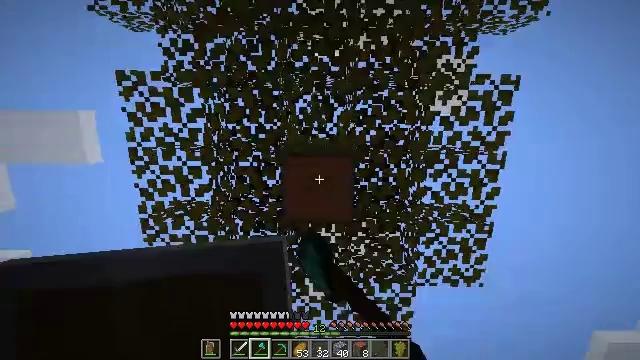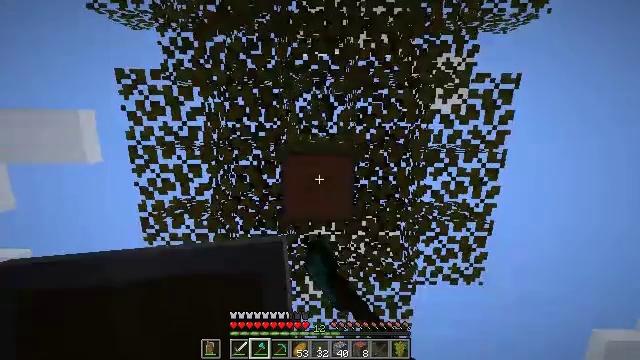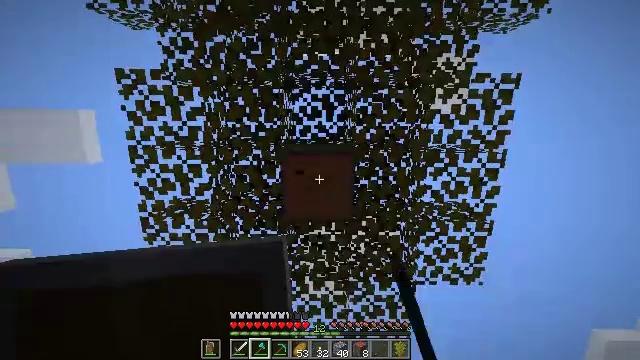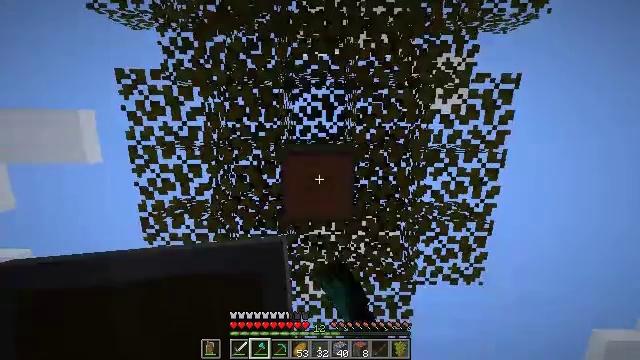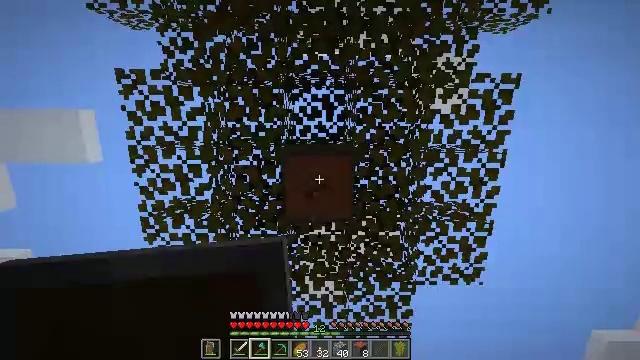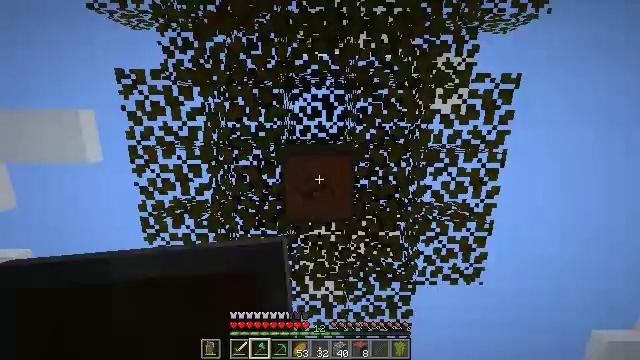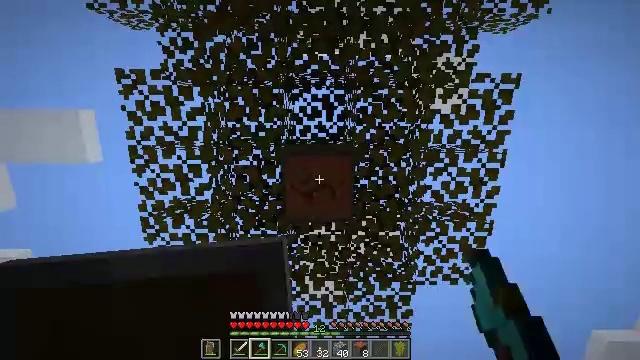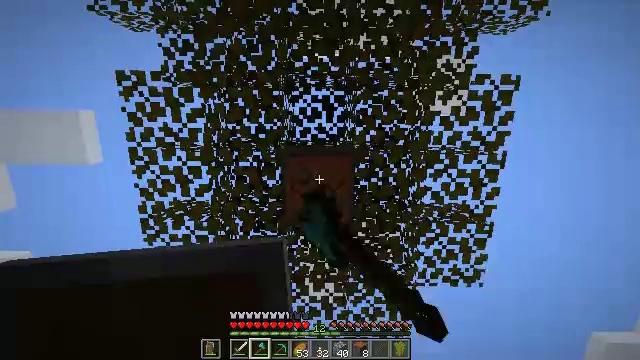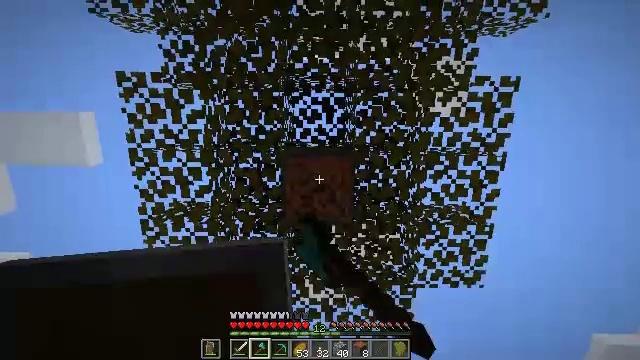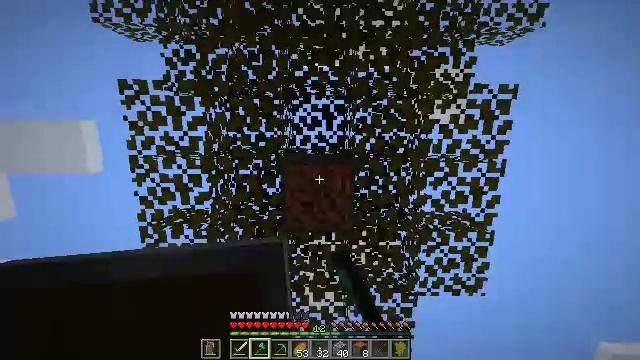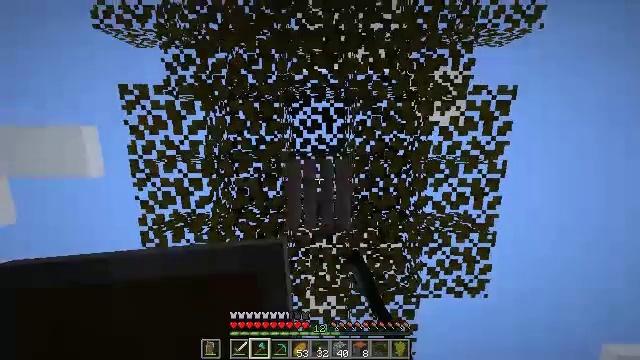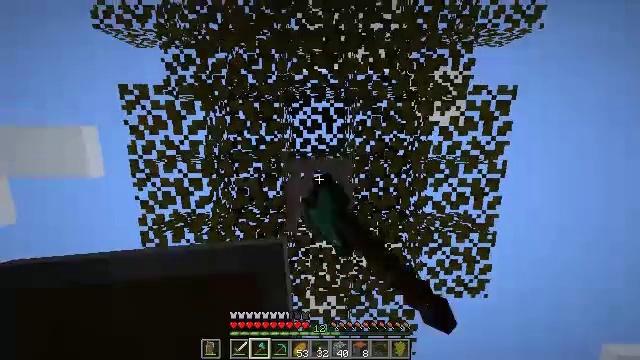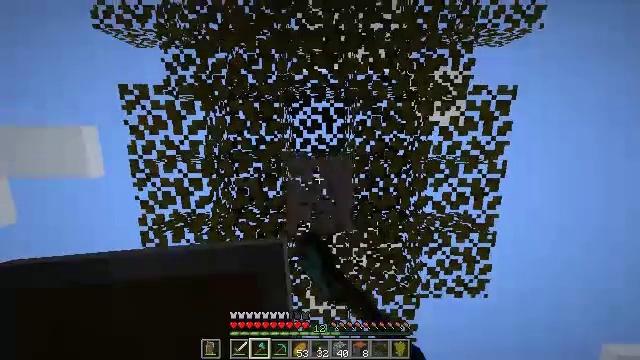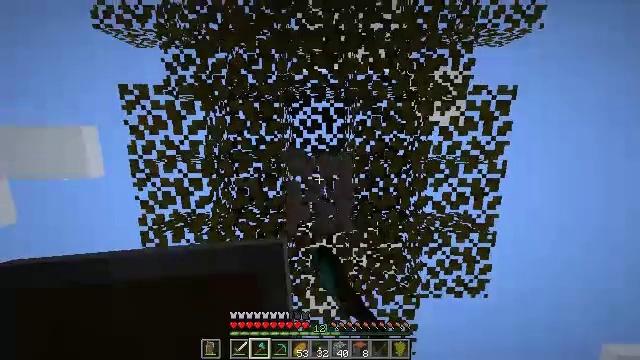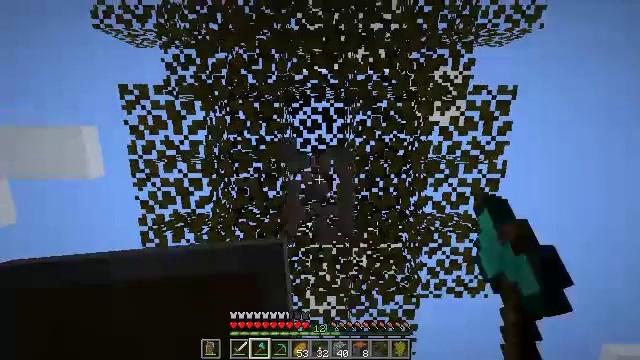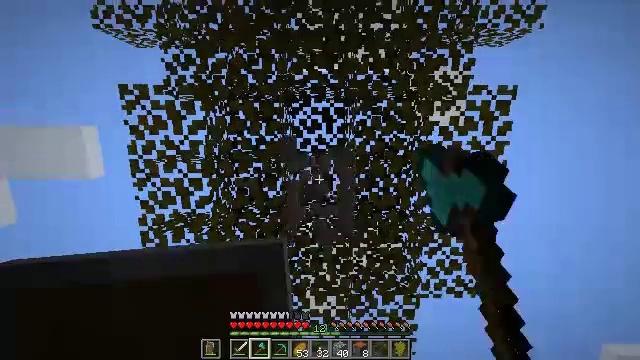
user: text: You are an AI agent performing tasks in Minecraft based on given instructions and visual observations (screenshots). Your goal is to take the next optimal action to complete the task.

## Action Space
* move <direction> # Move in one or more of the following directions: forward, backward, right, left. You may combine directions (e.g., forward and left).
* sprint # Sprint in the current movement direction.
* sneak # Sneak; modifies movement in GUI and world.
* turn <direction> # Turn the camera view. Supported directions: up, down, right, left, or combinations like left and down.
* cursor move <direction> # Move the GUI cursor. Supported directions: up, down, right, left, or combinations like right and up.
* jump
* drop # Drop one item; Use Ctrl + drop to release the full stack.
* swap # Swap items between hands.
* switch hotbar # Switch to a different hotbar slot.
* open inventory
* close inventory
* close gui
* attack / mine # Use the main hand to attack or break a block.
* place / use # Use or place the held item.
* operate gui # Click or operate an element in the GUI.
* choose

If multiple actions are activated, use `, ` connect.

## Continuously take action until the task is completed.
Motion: motion action
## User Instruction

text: Harvest the acacia log from the forest.
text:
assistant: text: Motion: attack / mine
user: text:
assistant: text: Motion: attack / mine
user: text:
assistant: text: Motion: attack / mine
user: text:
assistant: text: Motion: attack / mine
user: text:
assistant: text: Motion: attack / mine
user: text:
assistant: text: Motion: attack / mine
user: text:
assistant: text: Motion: attack / mine
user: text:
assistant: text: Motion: attack / mine
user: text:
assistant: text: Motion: turn up, attack / mine
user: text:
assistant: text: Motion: attack / mine
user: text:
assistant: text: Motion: attack / mine
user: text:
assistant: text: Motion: attack / mine
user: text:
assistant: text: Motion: attack / mine
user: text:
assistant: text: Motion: attack / mine
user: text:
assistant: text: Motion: attack / mine
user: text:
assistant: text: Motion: attack / mine
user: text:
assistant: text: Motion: attack / mine
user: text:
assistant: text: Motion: attack / mine
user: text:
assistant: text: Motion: attack / mine
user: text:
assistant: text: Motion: no_op
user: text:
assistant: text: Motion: no_op
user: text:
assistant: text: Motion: no_op
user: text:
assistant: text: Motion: turn left and down
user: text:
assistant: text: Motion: turn left and down
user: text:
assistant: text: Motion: no_op
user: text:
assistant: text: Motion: no_op
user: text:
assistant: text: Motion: no_op
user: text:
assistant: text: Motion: turn right and down
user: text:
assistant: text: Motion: turn left
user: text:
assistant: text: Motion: turn left and down